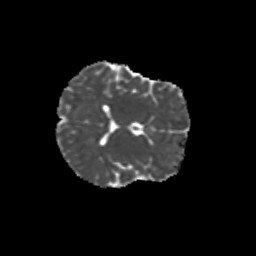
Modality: MD
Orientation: axial
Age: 10
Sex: female
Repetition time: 9.512 s
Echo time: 0.089 s